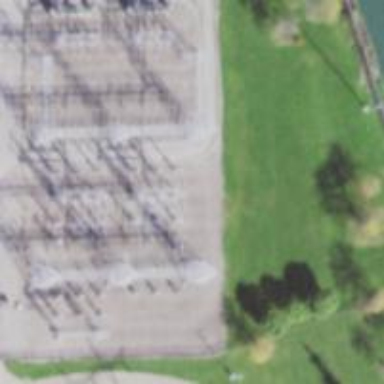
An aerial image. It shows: Switch used for power control.